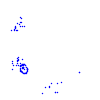
Particle: proton